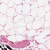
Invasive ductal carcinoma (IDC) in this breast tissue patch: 0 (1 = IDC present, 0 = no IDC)